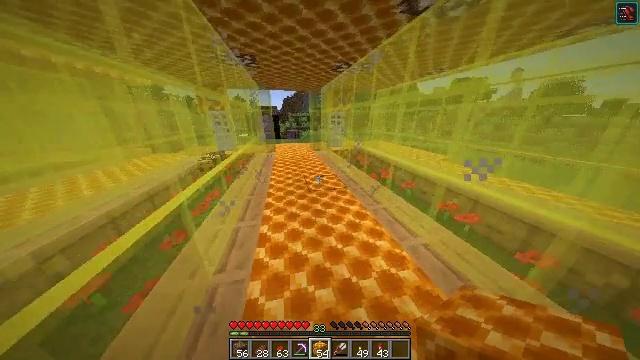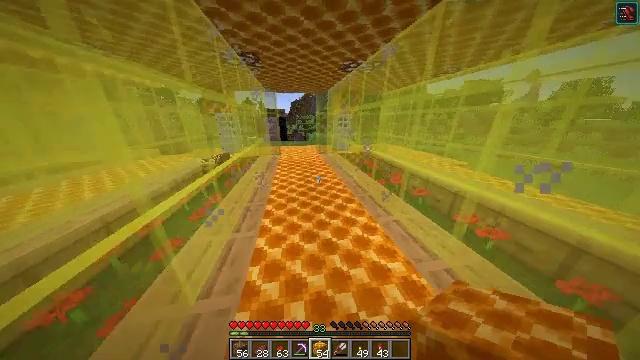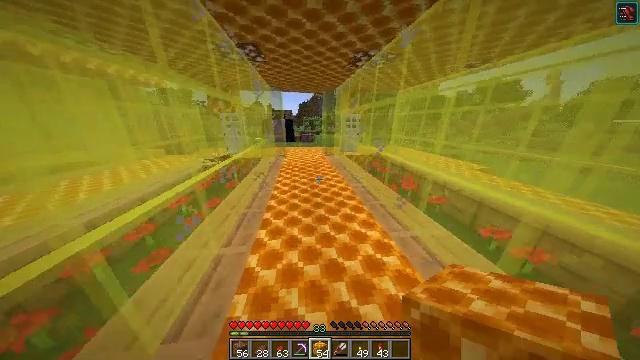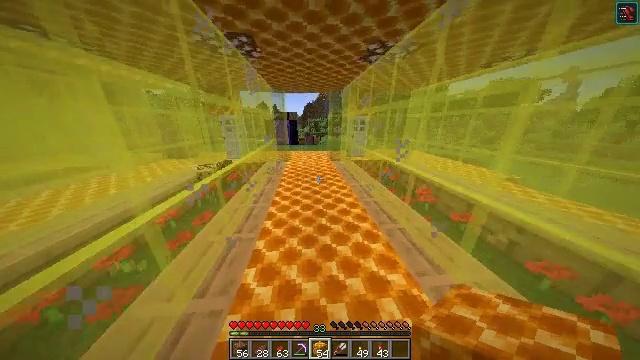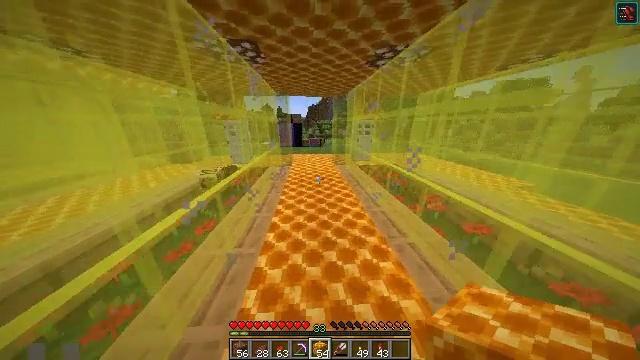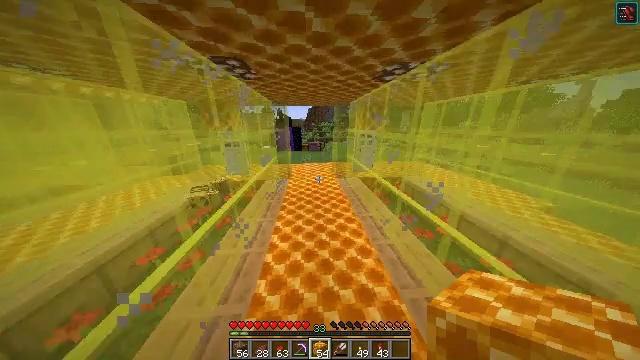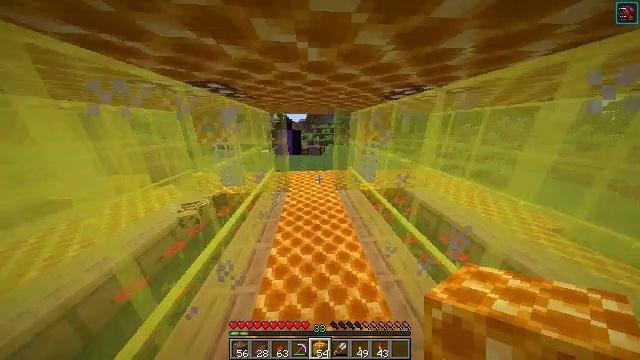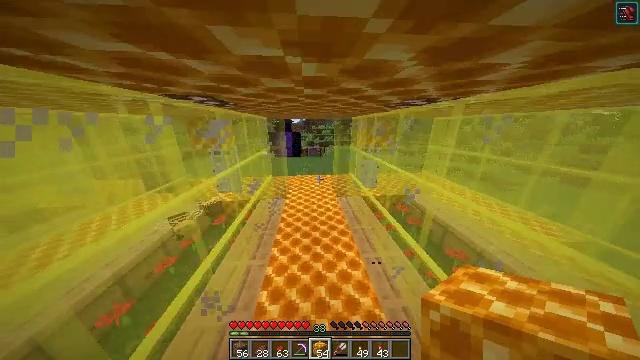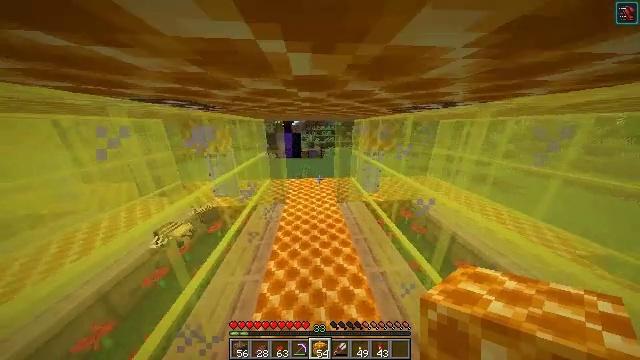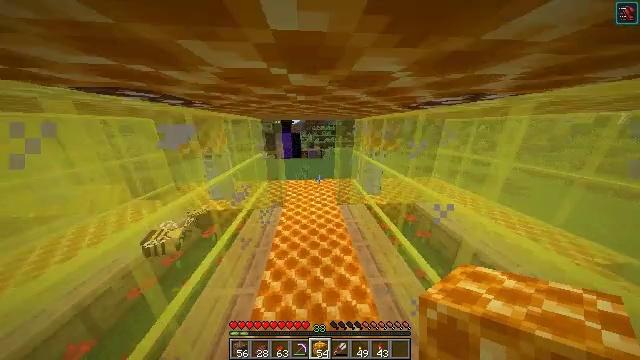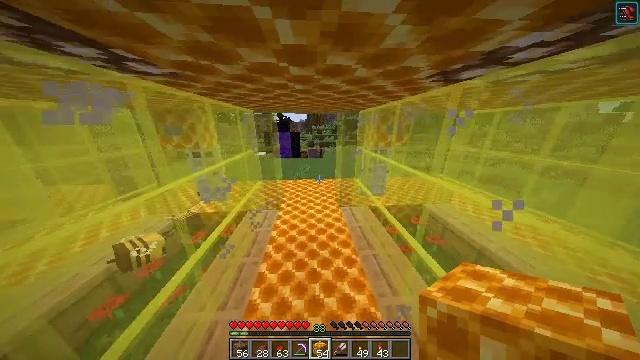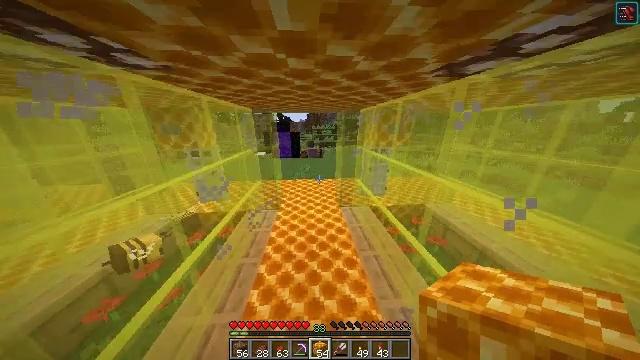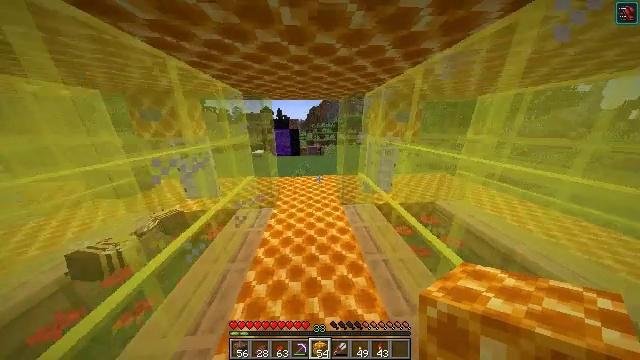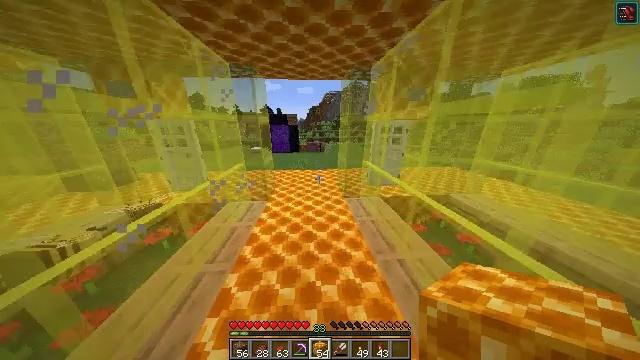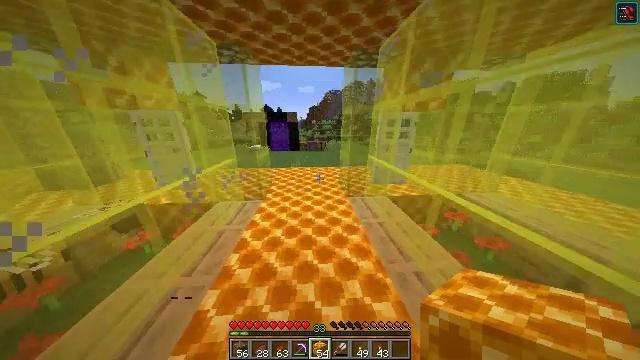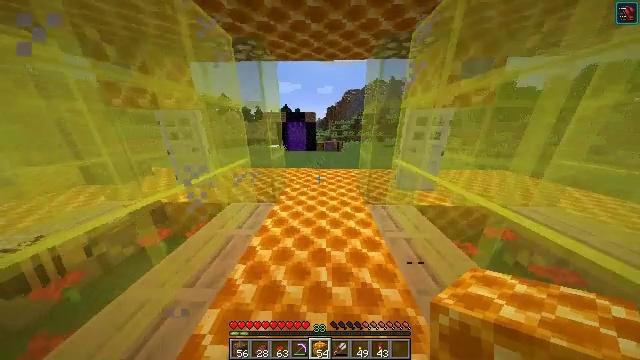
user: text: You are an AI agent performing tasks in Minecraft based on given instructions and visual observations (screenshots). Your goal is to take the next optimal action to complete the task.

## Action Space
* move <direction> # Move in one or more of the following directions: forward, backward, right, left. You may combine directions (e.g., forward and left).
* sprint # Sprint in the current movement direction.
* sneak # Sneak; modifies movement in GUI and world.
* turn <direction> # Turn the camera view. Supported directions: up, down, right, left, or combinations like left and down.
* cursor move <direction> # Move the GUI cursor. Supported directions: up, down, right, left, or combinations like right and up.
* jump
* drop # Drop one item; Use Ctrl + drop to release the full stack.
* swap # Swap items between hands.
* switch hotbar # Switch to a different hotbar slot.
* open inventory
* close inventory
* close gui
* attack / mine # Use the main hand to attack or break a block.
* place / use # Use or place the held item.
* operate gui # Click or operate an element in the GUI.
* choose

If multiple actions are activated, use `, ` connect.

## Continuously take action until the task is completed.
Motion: motion action
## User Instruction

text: Smash the yellow stained glass to add it to your inventory.
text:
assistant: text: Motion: move forward, turn left
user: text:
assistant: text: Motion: move forward, turn left
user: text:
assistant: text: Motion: move forward, turn left
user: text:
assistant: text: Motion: move forward, turn left, jump
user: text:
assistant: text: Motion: move forward, jump
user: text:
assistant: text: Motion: move forward, jump
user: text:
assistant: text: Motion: move forward, jump
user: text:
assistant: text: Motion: move forward
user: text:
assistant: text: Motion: move forward
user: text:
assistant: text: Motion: move forward
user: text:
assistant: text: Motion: move forward
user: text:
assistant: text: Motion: move forward
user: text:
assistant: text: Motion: move forward
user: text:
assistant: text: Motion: move forward
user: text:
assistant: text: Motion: move forward, turn left
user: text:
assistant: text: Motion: move forward, turn left
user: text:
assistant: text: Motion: move forward, turn left
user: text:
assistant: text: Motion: move forward and move right, turn left
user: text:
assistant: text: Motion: move forward and move right, turn left
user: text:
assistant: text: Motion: move forward and move right, turn left
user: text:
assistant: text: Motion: move forward and move right, turn left
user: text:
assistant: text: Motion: move forward and move right, turn left
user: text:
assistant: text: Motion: move forward and move right, turn left
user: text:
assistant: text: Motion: move forward and move right, turn left and down
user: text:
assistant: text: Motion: move forward and move right, turn left
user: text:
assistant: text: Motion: move forward and move right, turn left
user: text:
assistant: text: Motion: move forward and move right, turn left
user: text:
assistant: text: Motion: move forward and move right, turn left
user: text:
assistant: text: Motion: move forward, turn left
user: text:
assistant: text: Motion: move forward, turn left